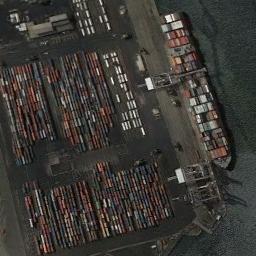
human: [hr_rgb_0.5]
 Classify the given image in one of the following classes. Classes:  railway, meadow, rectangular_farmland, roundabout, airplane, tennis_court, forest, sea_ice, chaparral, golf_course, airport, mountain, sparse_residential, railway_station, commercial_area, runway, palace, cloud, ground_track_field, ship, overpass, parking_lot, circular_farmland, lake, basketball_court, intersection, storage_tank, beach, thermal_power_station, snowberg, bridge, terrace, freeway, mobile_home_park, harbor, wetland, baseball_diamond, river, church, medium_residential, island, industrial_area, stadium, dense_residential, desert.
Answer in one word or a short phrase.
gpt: ship